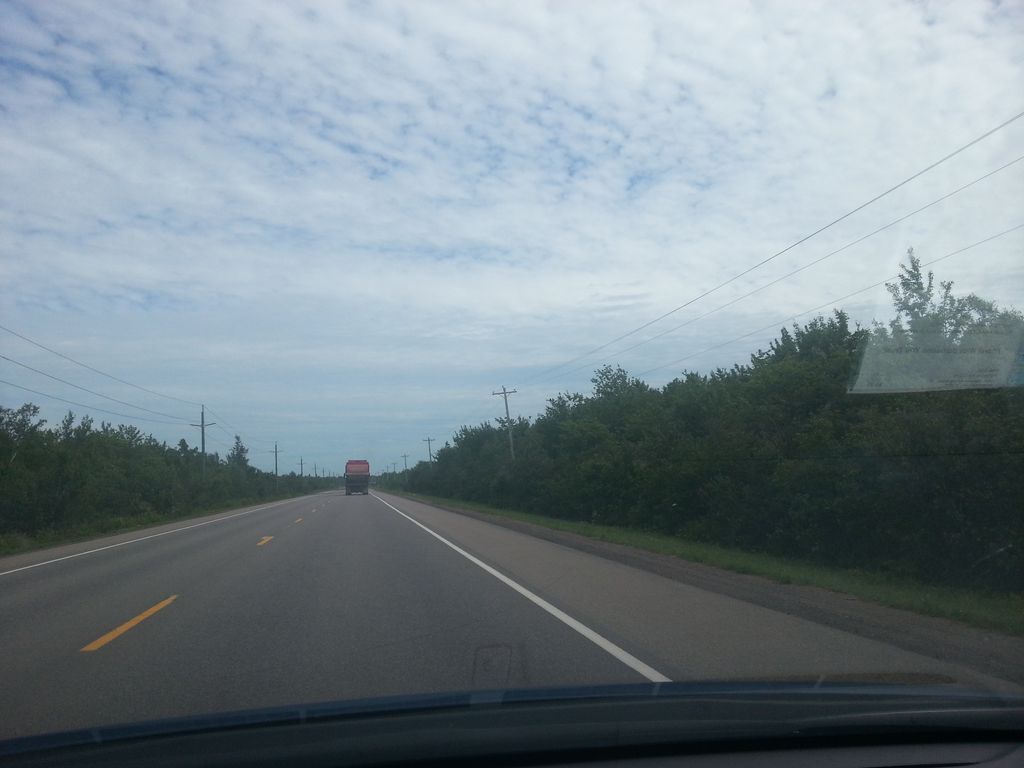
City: charlottetown